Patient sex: M
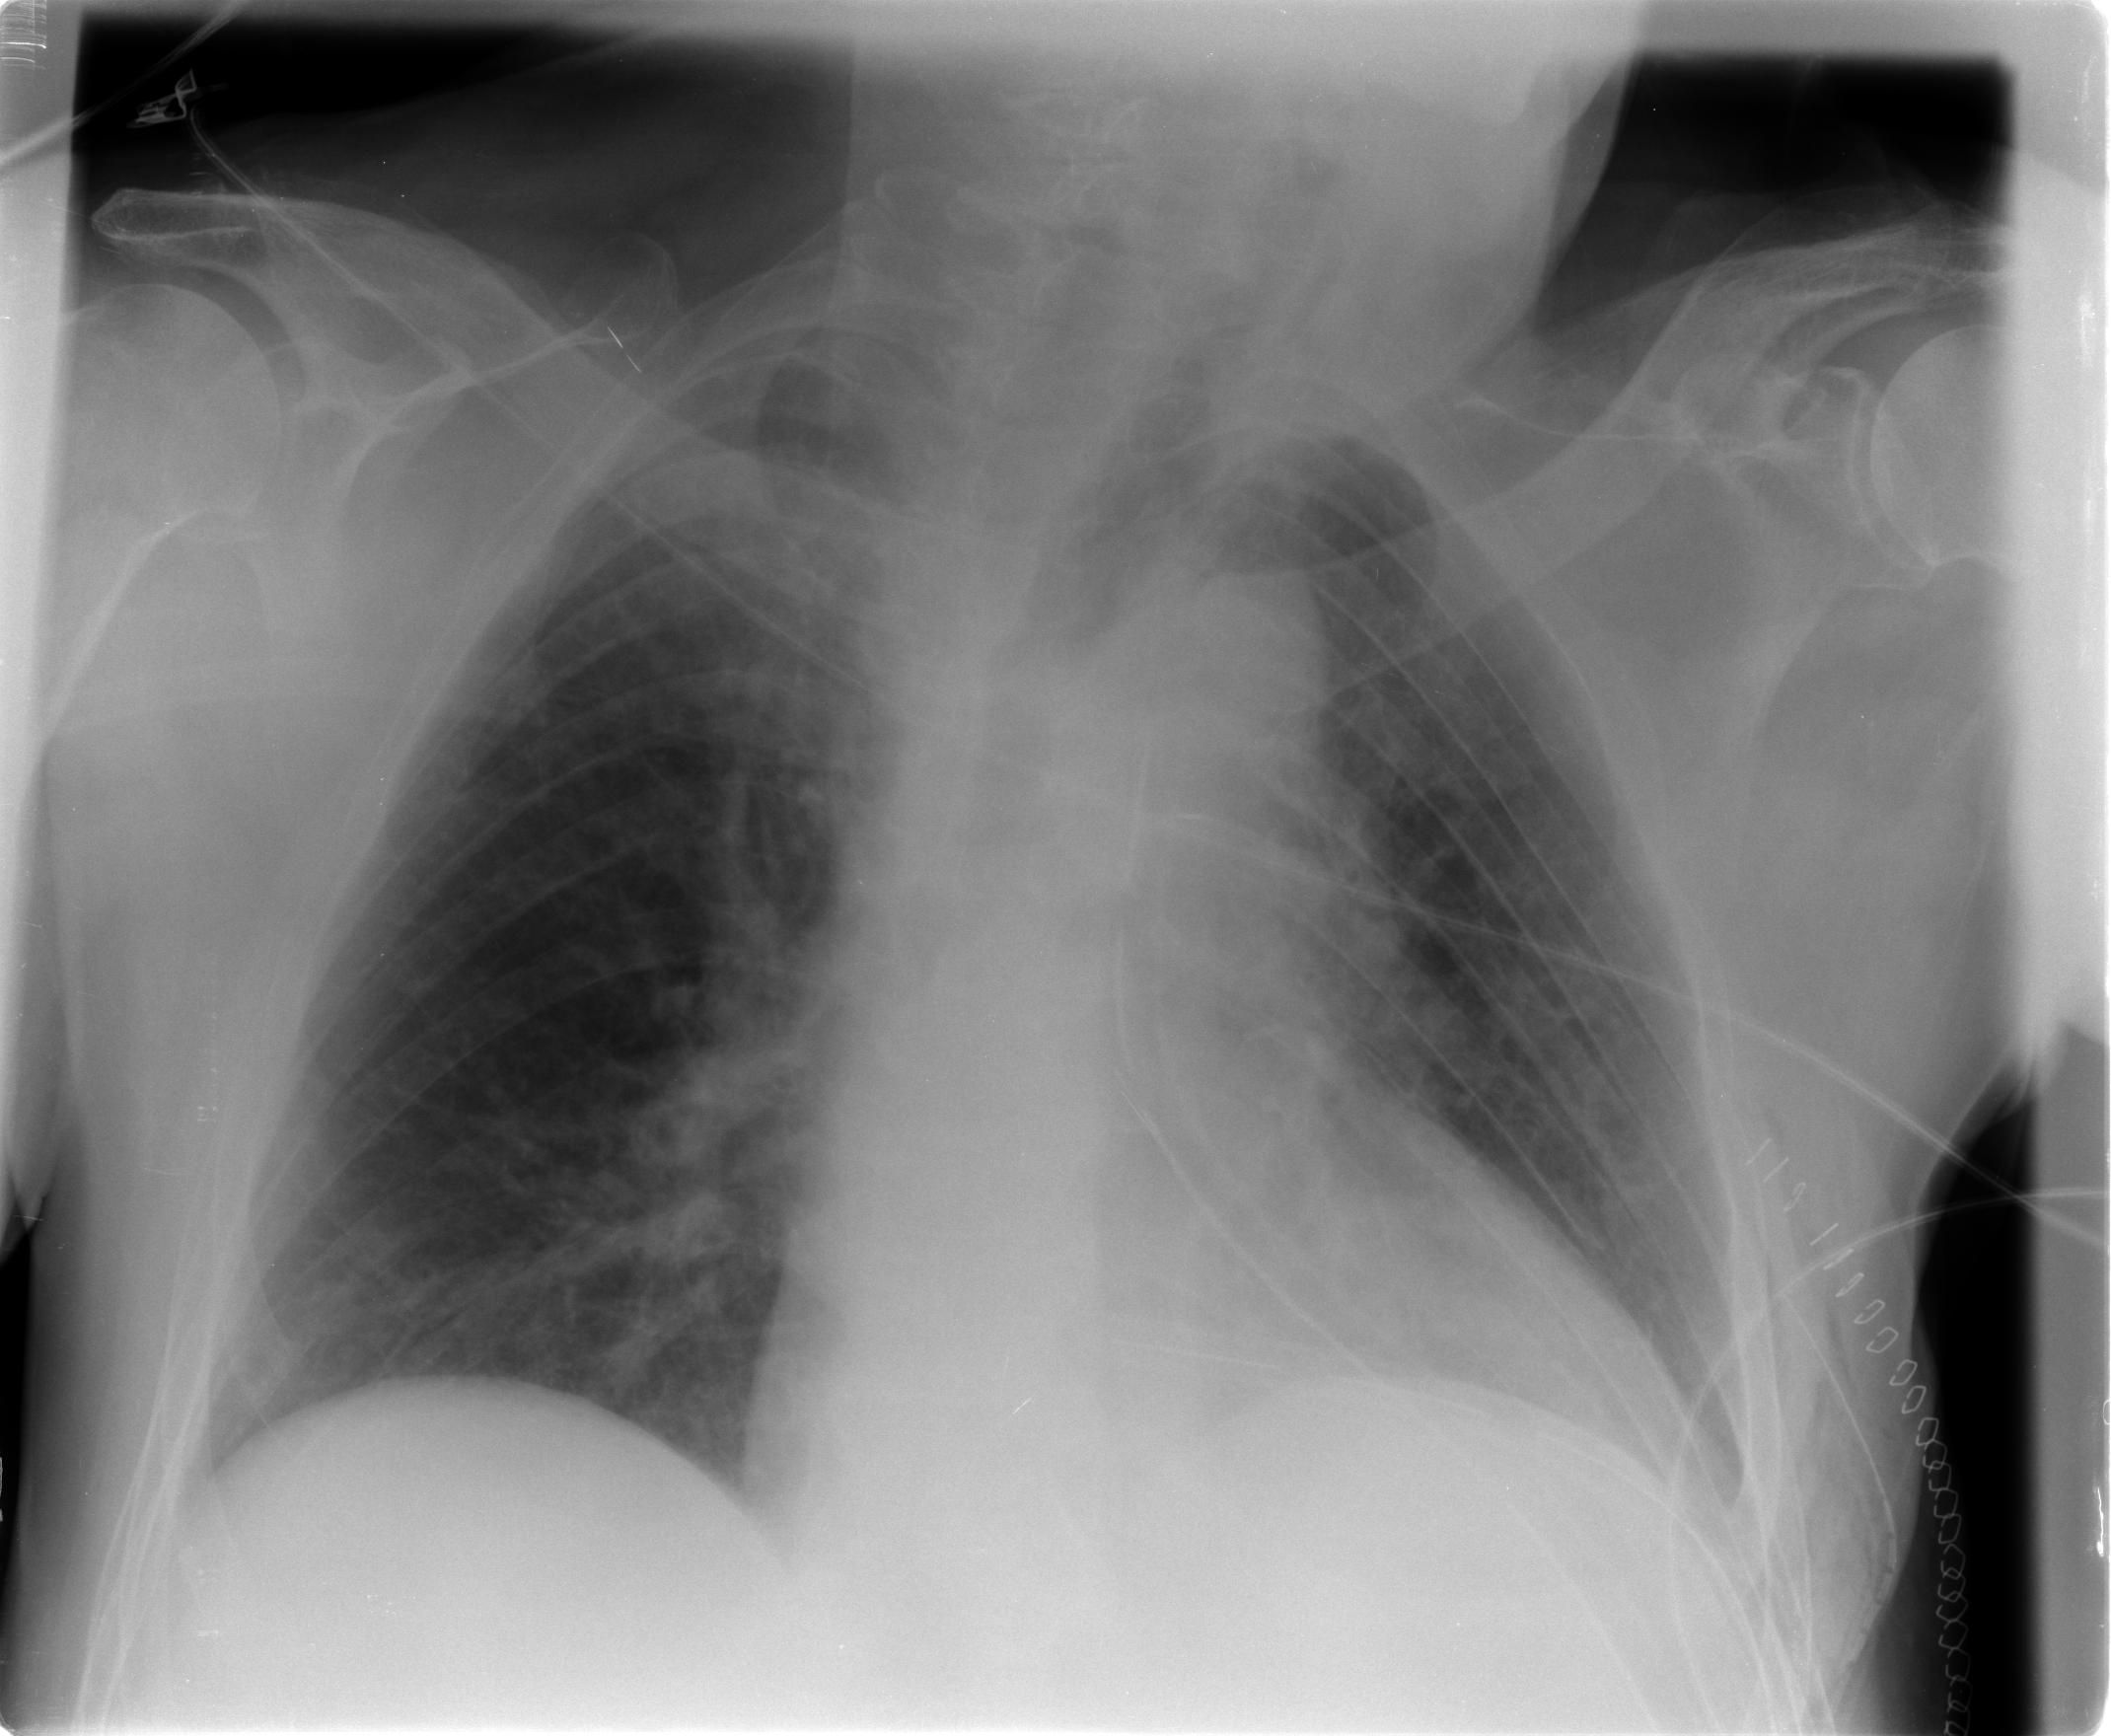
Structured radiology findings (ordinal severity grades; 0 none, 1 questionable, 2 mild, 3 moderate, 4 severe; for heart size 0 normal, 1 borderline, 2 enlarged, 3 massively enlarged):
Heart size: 0
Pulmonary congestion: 0
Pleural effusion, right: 0
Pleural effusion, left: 0
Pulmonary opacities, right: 0
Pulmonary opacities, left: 0
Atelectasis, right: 0
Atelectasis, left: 2